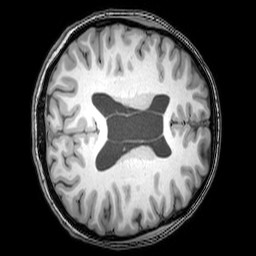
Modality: T1w
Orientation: axial
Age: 26
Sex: female
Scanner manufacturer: philips
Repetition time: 0.008211 s
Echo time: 0.00376 s